Question:
android 5.0 emulator not starting on my 32bit ubuntu.
> Starting emulator for AVD 'AVD_for_Nexus_4_by_Google'
ERROR: 32-bit Linux Android emulator binaries are DEPRECATED, to use them
you will have to do at least one of the following:
- Use the '-force-32bit' option when invoking 'emulator'.
- Set ANDROID_EMULATOR_FORCE_32BIT to 'true' in your environment.
Either one will allow you to use the 32-bit binaries, but please be
aware that these will disappear in a future Android SDK release.
Consider moving to a 64-bit Linux system before that happens.
I tried with option..it starts endless loading android logo on emulator. Never goes to home screen. what to do?
-
Ok. i was able to start x86 arch. emulator using but now the not working in emulator. Can't connect to internet.
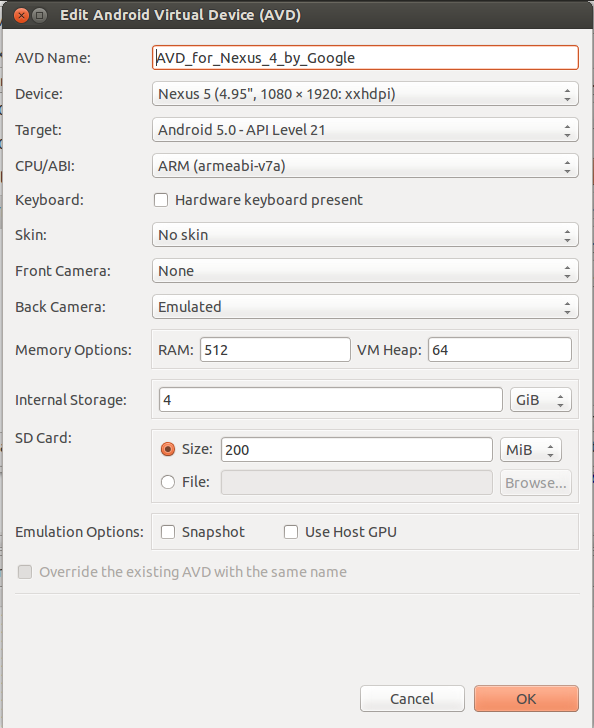
Answer: you set 'Internal Storage' to 4GB, which can delay the emulator startup, reducing the size may help.
In general, the android emulator can be slow depending on your system/configuration, it takes a long time to boot up initially. <URL>.